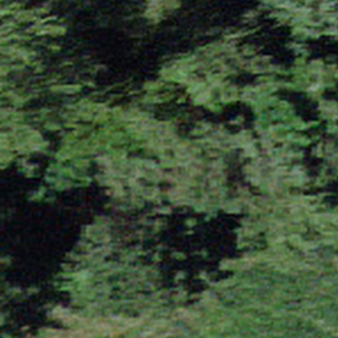
Label: other